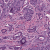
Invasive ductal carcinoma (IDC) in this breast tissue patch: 1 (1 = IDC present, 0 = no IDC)